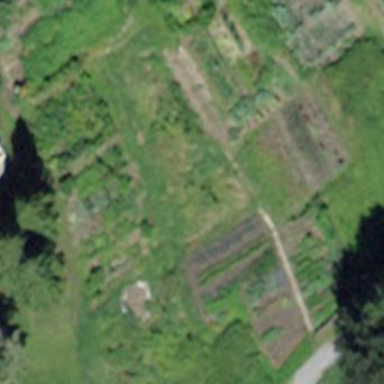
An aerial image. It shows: Community garden providing leisure land.